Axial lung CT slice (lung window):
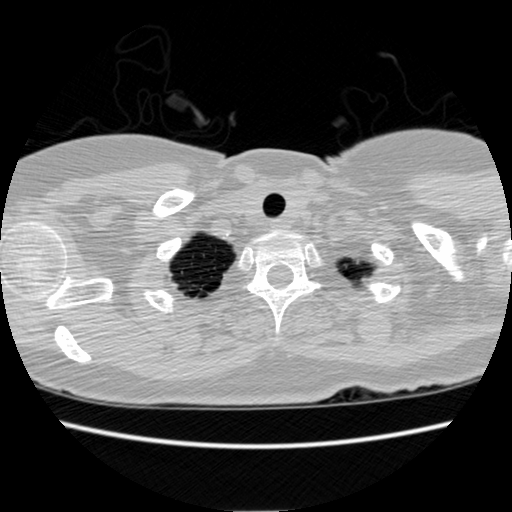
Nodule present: no